Field crop: tomato
Growth stage: 2
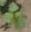
Species: solanum